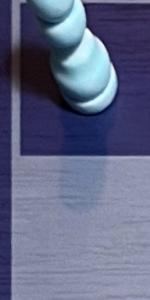
Label: Empty